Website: apple
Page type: billing-address
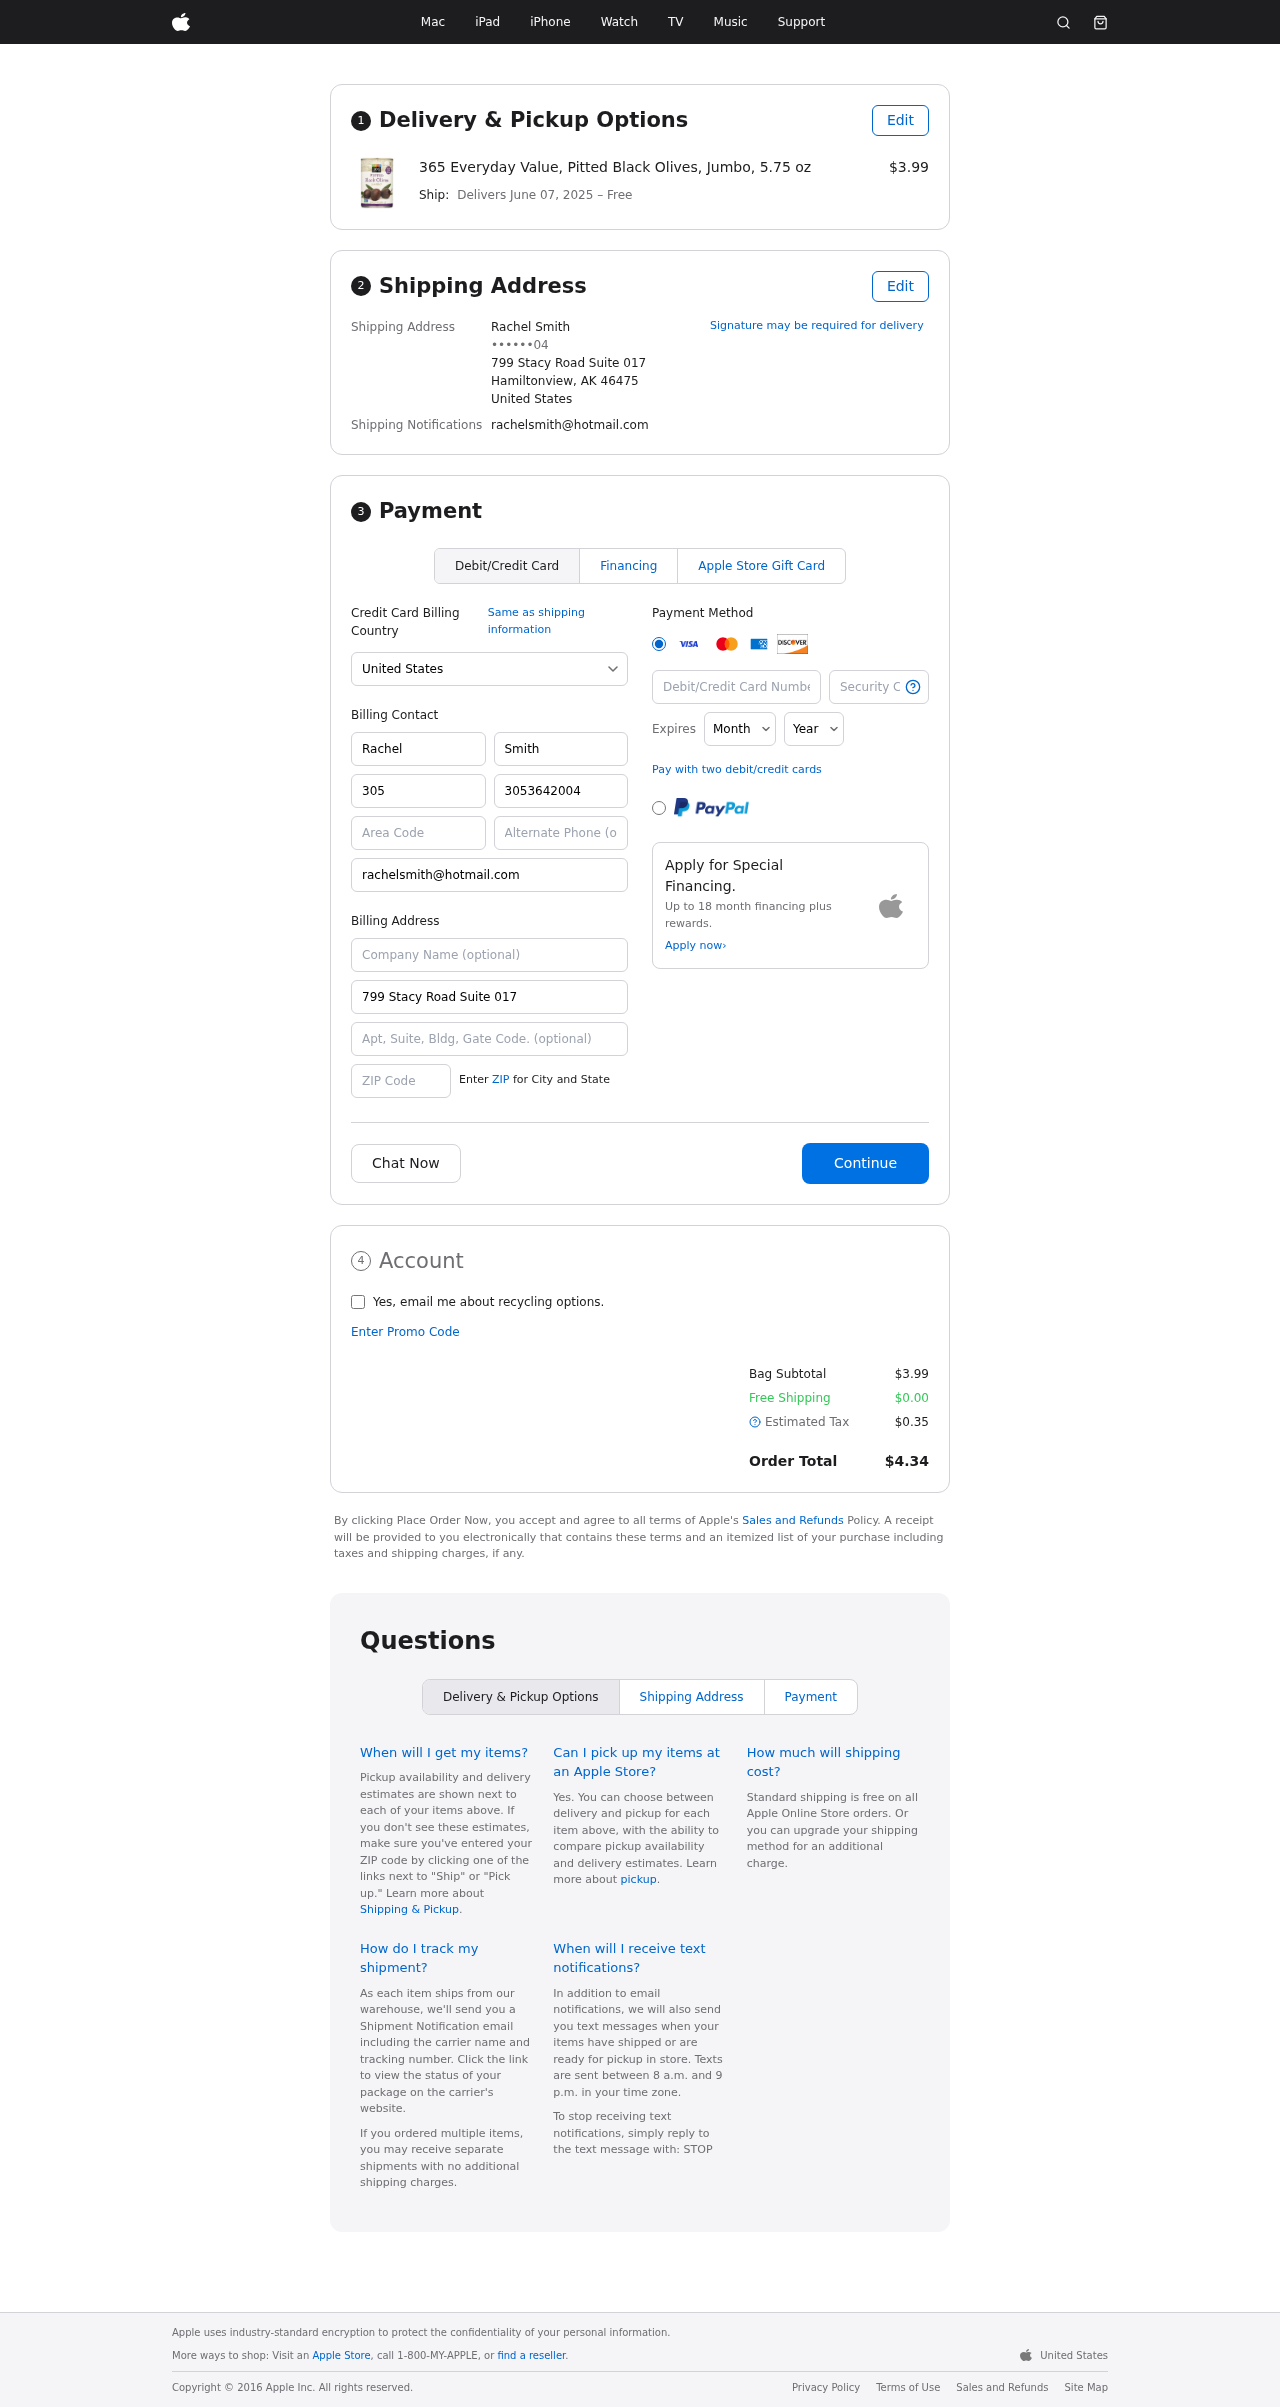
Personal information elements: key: PII_CARD_CVV
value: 917
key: PII_CARD_EXPIRY_MONTH
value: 10
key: PII_CARD_EXPIRY_YEAR
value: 26
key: PII_CARD_NUMBER
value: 4576 1848 6626 4722
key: PII_CITY_STATE_ZIP
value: Hamiltonview, AK 46475
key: PII_COUNTRY
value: United States
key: PII_EMAIL
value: rachelsmith@hotmail.com
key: PII_FULLNAME
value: Rachel Smith
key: PII_STREET
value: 799 Stacy Road Suite 017
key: PII_DOB_MONTH
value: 04
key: PII_BILLING_FIRSTNAME
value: Rachel
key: PII_BILLING_LASTNAME
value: Smith
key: PII_BILLING_PHONE_AREA
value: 305
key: PII_BILLING_PHONE
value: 3053642004
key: PII_BILLING_EMAIL
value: rachelsmith@hotmail.com
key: PII_BILLING_STREET
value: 799 Stacy Road Suite 017
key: PII_BILLING_POSTCODE
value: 46475
Product elements: key: PRODUCT1_NAME
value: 365 Everyday Value, Pitted Black Olives, Jumbo, 5.75 oz
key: PRODUCT1_PRICE
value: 3.99
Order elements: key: ORDER_DELIVERY_DATE
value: June 07, 2025
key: ORDER_SUBTOTAL
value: $3.99
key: ORDER_SHIPPING_COST
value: $0.00
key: ORDER_TAX
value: $0.35
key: ORDER_TOTAL
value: $4.34